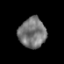
Tissue: prostate
Cell type: T cells
Senescence score: 0.3452
Nuclear area (px): 804
Mean DAPI intensity: 118.854